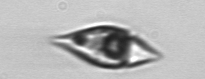
Label: Amphidinium